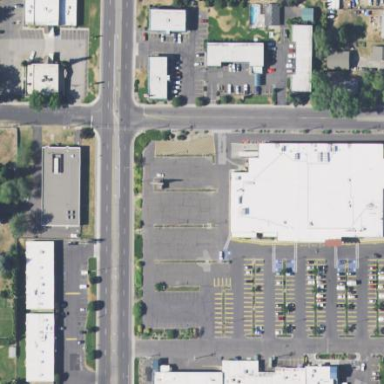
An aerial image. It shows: Retail building housing supermarket.